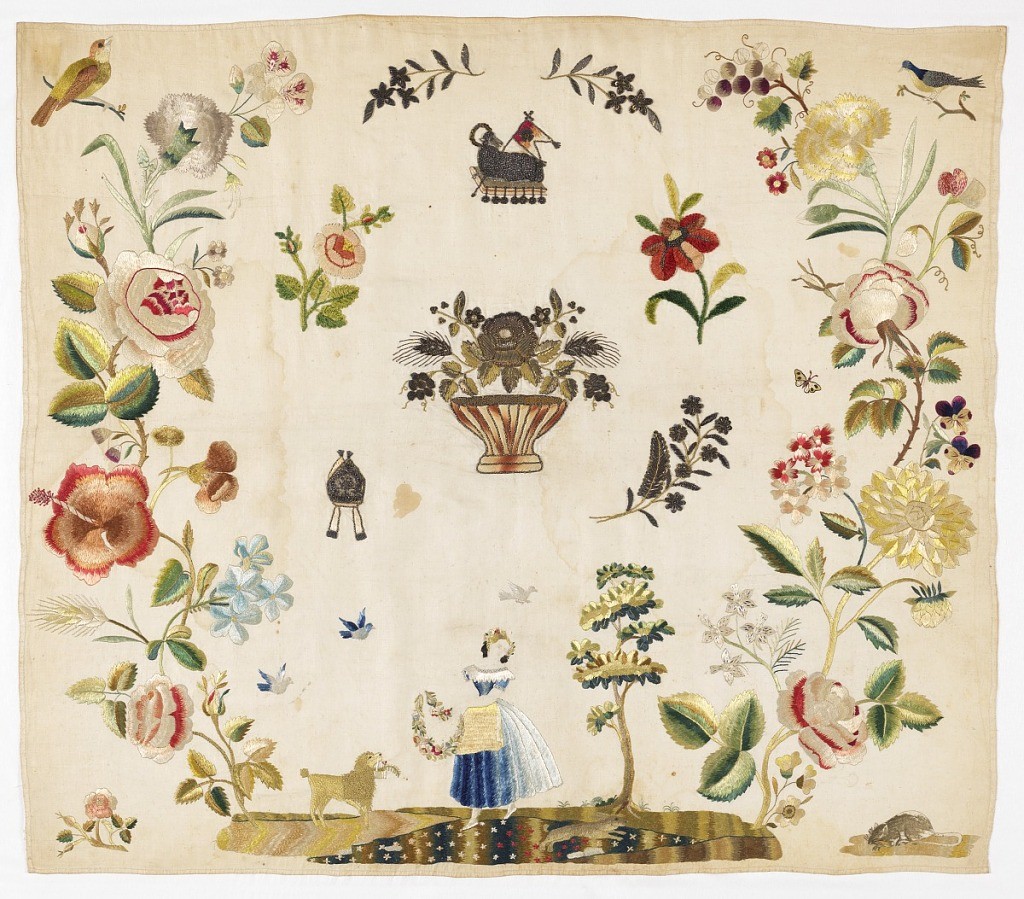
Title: Sampler
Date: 1840s
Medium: silk, metal, and metal-wrapped silk embroidery on linen foundation Technique: embroidered in satin, stem, chain, and knot stitches with couching plain weave foundation
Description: Flowers arranged in a large wreath.  At the bottom a girl with a garland and a poodle carrying a basket.  Metal motifs in the center. Large flowers show the influence of Chinese embroidery in Mexico.